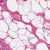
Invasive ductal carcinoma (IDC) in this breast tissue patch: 0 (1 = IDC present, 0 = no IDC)